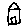
Label: house